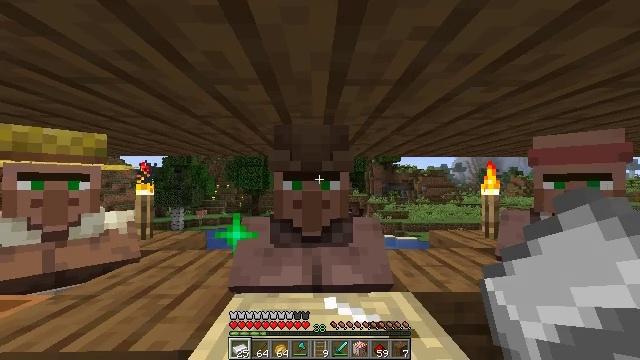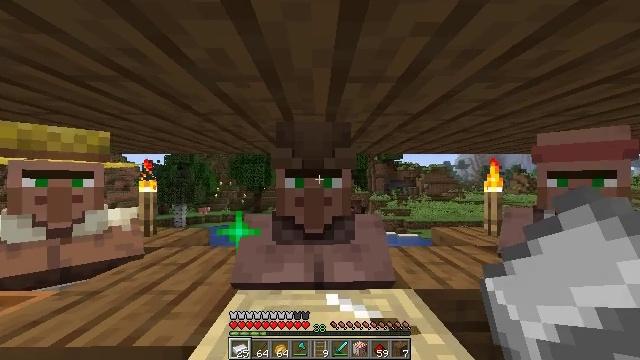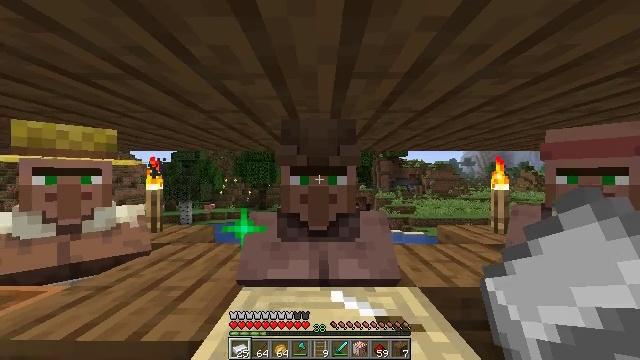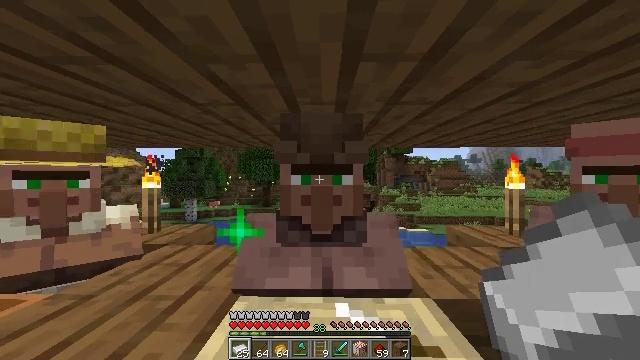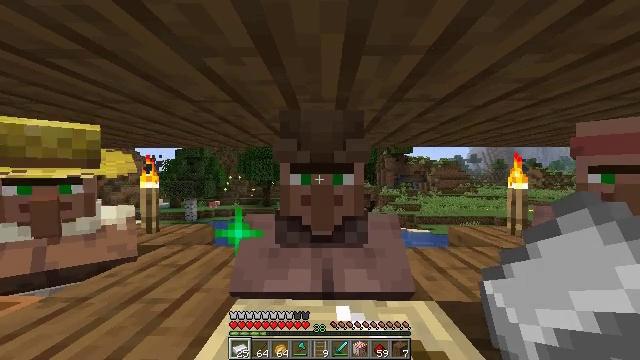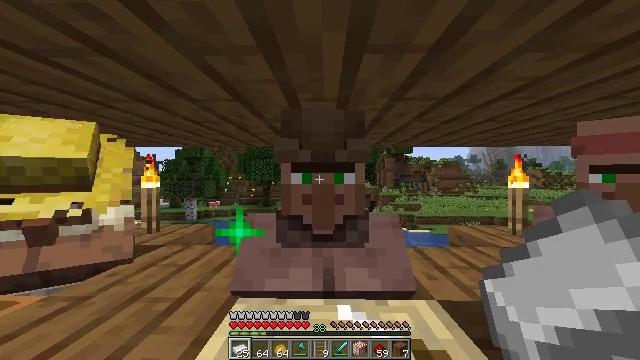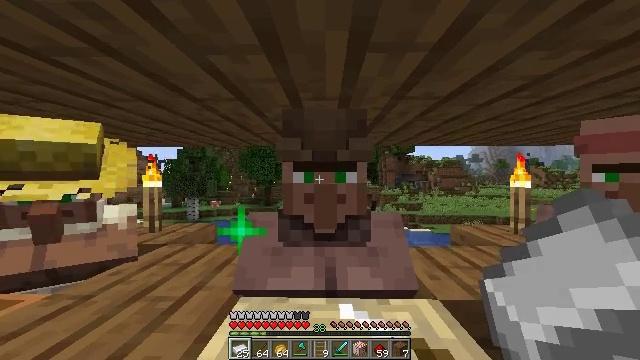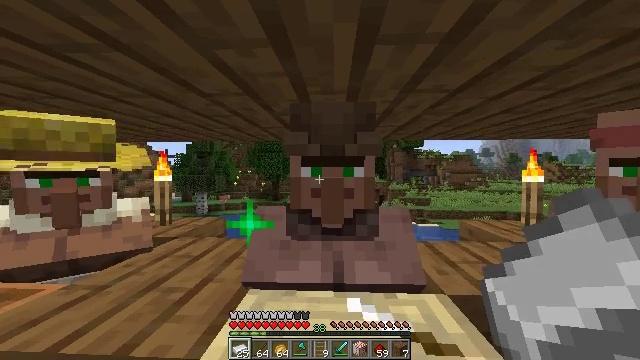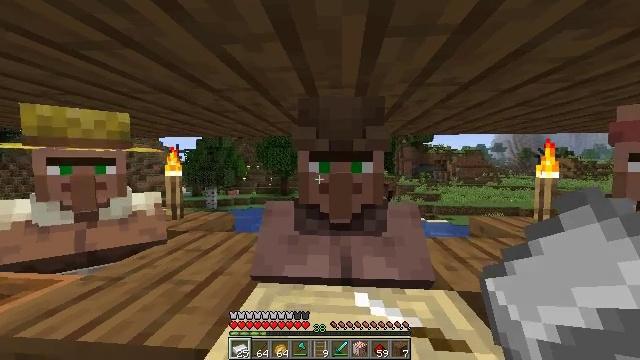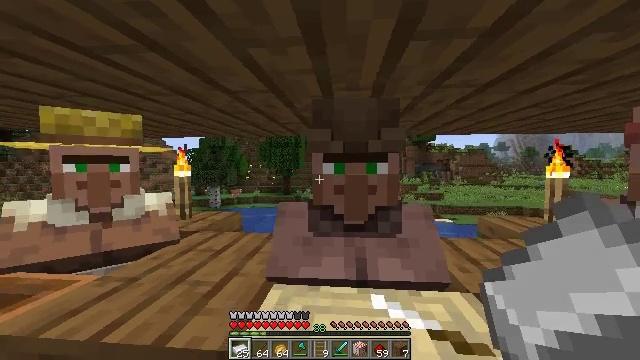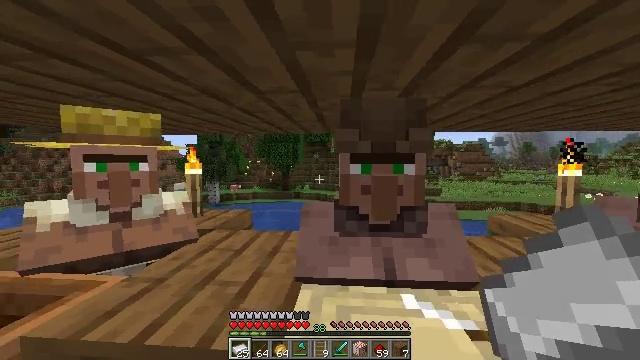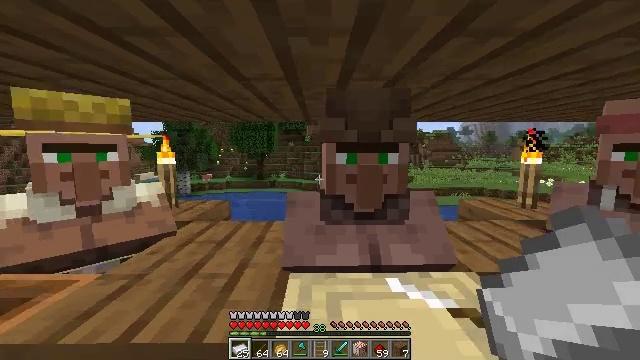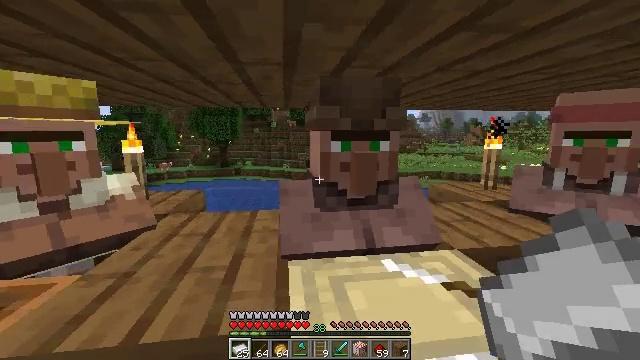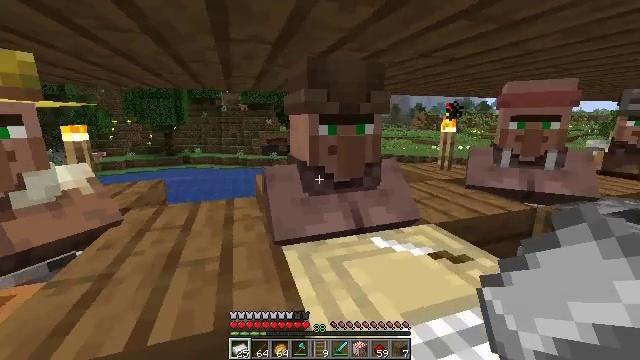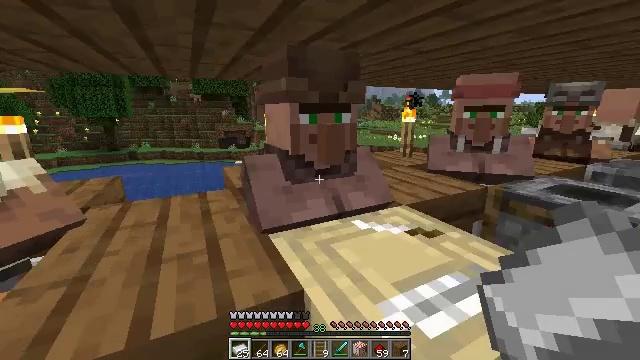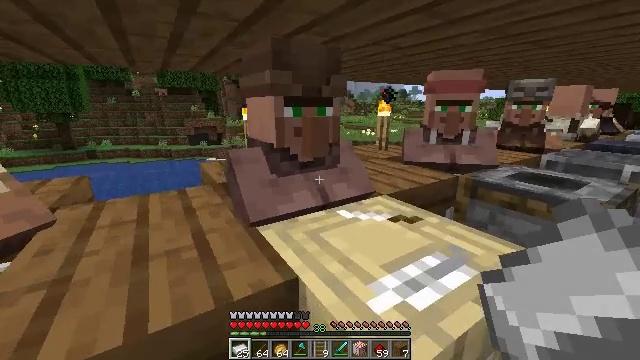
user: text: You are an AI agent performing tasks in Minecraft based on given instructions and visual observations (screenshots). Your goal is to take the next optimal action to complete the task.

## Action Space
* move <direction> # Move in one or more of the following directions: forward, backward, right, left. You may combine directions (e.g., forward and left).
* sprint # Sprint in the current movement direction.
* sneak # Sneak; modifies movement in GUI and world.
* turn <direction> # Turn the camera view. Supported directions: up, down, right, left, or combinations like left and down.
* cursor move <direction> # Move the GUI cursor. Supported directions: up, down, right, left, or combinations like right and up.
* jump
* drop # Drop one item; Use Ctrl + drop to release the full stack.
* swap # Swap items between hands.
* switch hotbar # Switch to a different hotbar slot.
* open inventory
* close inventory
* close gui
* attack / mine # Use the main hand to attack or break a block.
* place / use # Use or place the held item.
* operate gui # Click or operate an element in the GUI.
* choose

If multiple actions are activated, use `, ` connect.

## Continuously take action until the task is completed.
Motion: motion action
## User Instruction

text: Attack the spruce stairs to remove them.
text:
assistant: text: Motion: no_op
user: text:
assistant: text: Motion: move forward, turn left
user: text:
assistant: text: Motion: move forward
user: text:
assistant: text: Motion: move forward
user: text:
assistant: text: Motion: move forward
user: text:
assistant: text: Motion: move forward
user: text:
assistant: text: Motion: turn left and down
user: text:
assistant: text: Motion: turn left and down
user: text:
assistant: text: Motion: move left
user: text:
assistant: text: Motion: move left
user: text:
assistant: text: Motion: move left, turn right and down
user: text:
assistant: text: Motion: move forward and move left, turn right and down
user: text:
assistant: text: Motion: move forward and move left, turn right and down
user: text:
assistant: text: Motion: move forward and move left, turn right and down
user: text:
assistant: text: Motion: move forward, turn right and down
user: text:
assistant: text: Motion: move forward and move right
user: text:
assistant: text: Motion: move forward and move right
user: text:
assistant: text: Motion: move forward and move right
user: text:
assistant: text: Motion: move forward and move right
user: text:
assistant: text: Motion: move forward and move right, turn left
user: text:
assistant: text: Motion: move forward and move right, turn left
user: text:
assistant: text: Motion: move forward and move right, turn left
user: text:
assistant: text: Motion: move forward and move right, turn left
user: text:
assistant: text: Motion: move forward and move right, turn left
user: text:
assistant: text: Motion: move forward and move right, turn left
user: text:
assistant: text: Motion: move forward and move right, turn left
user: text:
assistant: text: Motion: move forward and move right, turn left
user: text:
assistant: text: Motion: move forward and move right, turn left and up
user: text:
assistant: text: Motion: move forward, turn left and up
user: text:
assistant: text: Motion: move forward, turn left and up